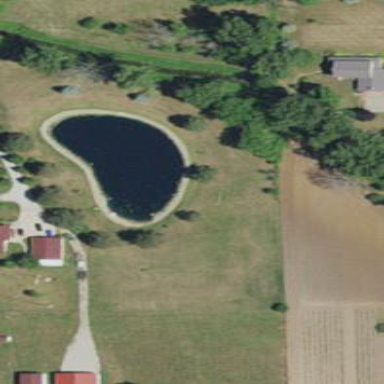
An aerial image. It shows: Serene pond surrounded by nature.